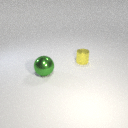
large green metal sphere in front of small yellow metal cylinder